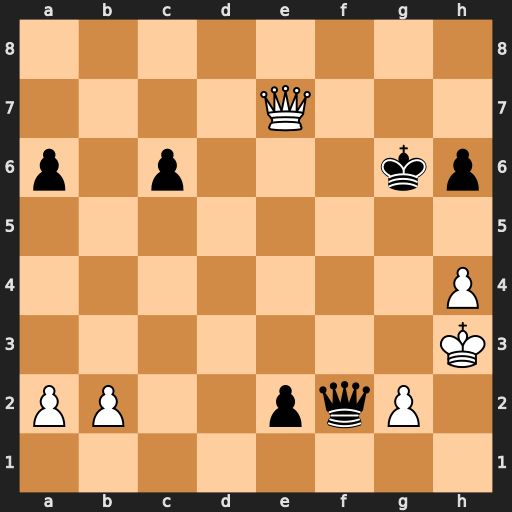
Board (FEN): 8/4Q3/p1p3kp/8/7P/7K/PP2pqP1/8
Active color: w
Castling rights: -
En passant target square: -
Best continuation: h5+ Kxh5 Qe8+ Kg5 Qg8+